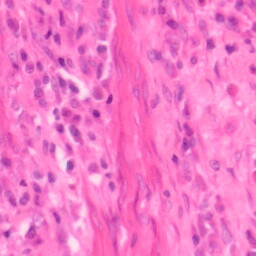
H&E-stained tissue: Colon